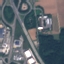
Land use / land cover: Highway